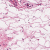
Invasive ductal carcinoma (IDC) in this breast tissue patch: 0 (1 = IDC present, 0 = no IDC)